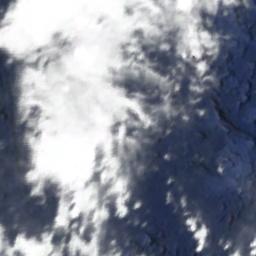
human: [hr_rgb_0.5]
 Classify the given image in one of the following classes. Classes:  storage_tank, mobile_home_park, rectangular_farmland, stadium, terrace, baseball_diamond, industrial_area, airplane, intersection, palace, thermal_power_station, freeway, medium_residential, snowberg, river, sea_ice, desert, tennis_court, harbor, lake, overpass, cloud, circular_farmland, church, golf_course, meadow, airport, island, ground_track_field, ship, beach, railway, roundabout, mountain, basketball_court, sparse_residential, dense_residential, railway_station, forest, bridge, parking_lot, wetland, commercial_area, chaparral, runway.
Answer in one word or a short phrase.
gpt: cloud